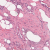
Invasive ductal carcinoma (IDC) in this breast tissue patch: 0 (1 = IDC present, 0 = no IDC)